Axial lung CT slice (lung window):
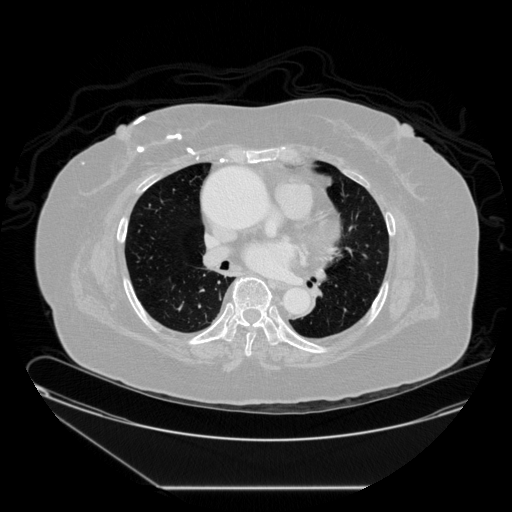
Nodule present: no